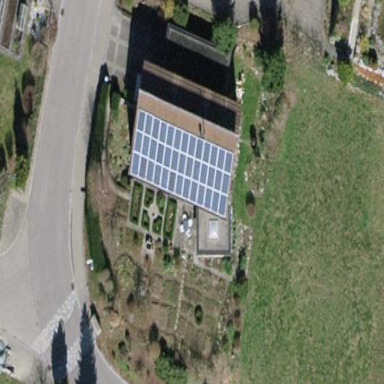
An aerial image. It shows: Solar power generator using photovoltaic panels.